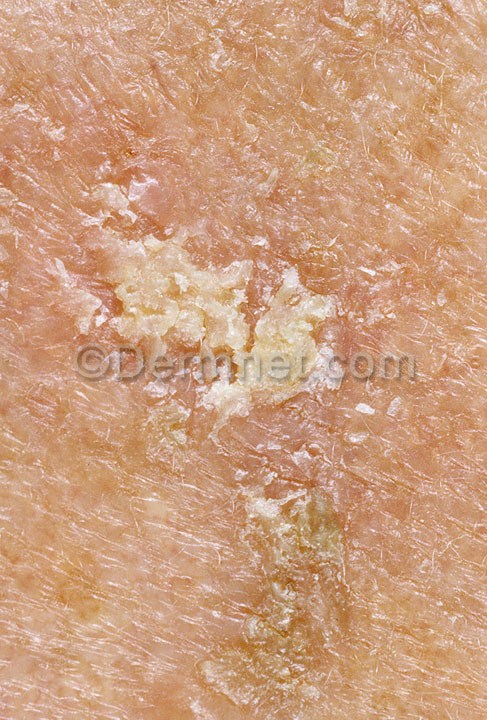
Disease: Actinic Keratosis Basal Cell Carcinoma and other Malignant Lesions